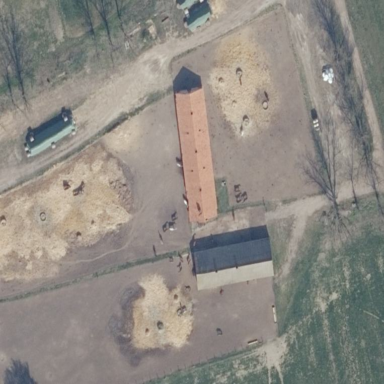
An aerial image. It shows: Farmyard area.